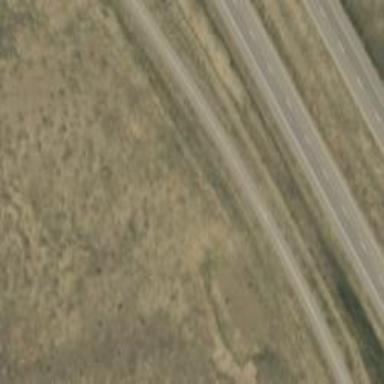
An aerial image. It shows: Paved tertiary road.